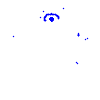
Particle: pion